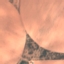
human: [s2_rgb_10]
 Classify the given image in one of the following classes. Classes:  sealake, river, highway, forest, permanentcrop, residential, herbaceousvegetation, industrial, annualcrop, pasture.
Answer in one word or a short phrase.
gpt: AnnualCrop